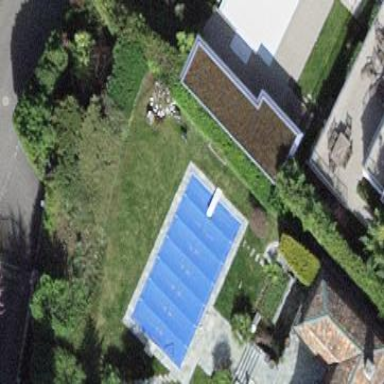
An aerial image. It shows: Swimming pool located in leisure land.